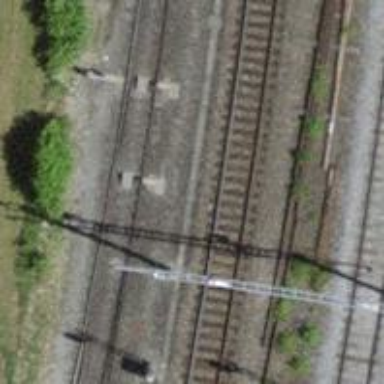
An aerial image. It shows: Railway switch.